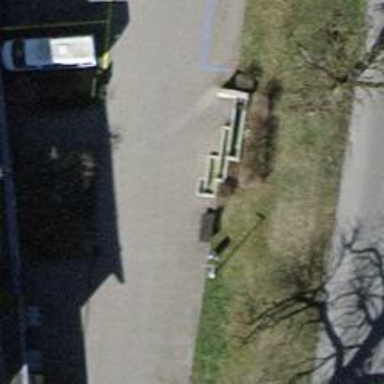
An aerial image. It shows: Beautiful fountain.